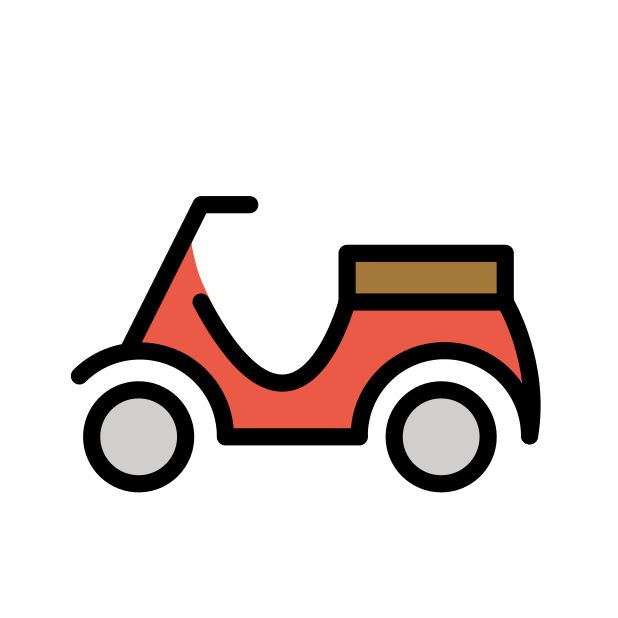
Emoji: 🛵
Name: motor scooter
Unicode: 0x1f6f5